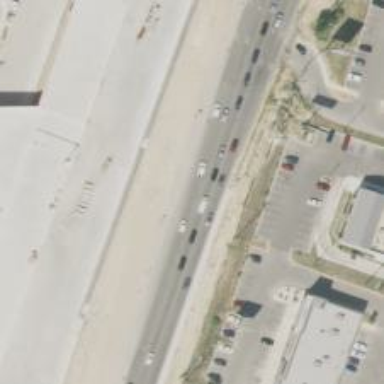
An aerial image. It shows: Secondary road with asphalt surface and frontage road.